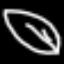
Label: leaf